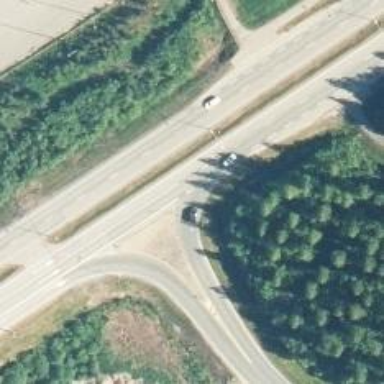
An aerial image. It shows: Trunk link highway.